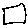
Label: square